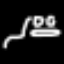
Label: frog